Question: I update my Kohana do 3.0.8 from 3.0.7 and i get this:

My function is:
'''
public function unique_key_exists($value)
{
return (bool) DB::select(array('COUNT("*")', 'total_count'))
->from($this->_table_name)
->where($this->unique_key($value), '=', $value)
->execute($this->_db)
->get('total_count');
}
'''
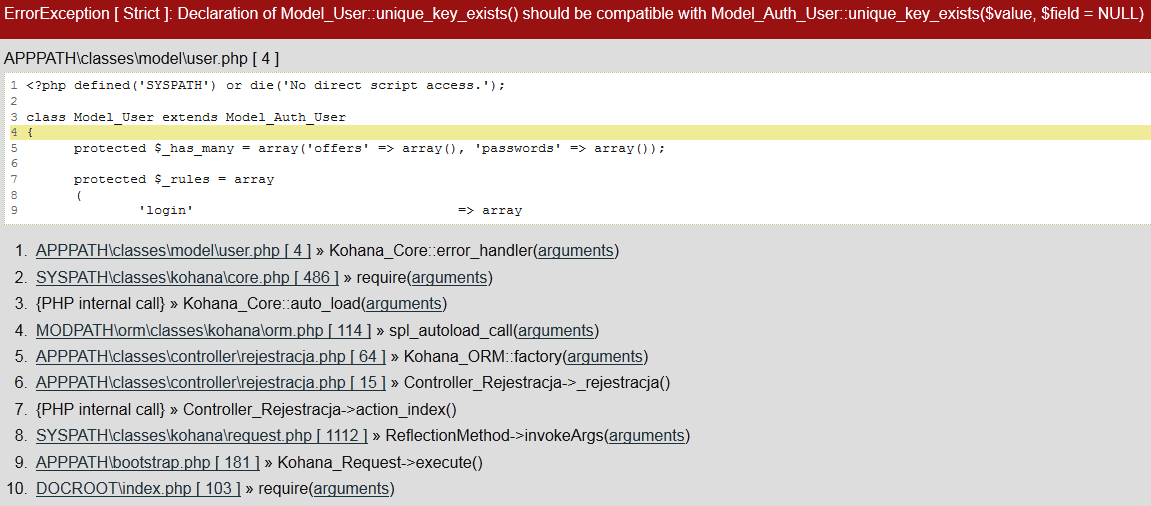
Answer: Redefine your function's signature as follows:
'''
public function unique_key_exists($value, $field = NULL)
'''
See, if in the parent class this function is defined with this signature, you have to follow it in the subclasses - or face the E_STRICT warning.